Question: [What procedure should be followed to identify the (pinkish orange color) having a white background. Also how to values in the annular region to further work on them.

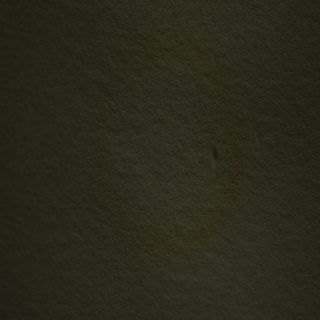
Answer: As far as ease of processing, your best bet is going to be to convert your image to an alternate colorspace. Personally, I would convert <URL>.
'''
img = imread('http://i.stack.imgur.com/2wJpd.jpg');
hsv = rgb2hsv(img);
saturation = hsv(:,:,2);
figure;
imshow(saturation);
'''
<URL>
Then you could do all sorts of filtering/processing to extract the annulus in the image. One potential method is shown below but there are a huge number of ways to process this data.
'''
% Apply a median filter to remove random false positives
M = medfilt2(saturation < 0.4, [13 13]);
% Label each connected component
L = bwlabel(~M);
% Find the biggest connected component
L = L == mode(L(L > 0));
% Segment it and fill the center hole
filled = imfill(L, 'holes');
% Show the result
figure;
subplot(1,2,1)
imshow(L)
subplot(1,2,2)
imshow(filled)
'''
<URL>